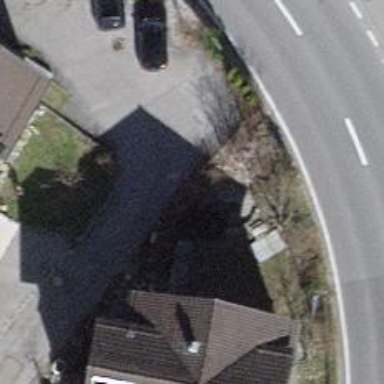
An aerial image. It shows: Driveway with paved surface.